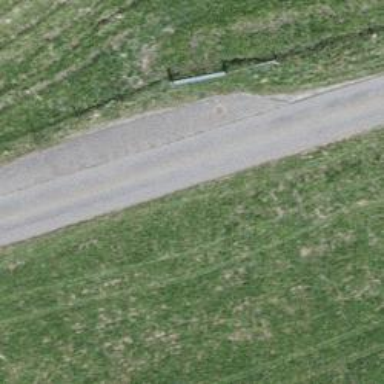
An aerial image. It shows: Passing place on the road.